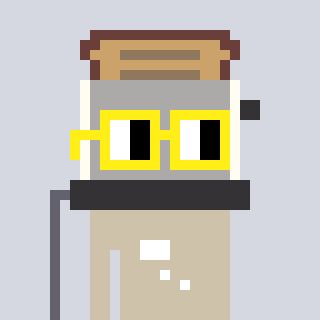
a pixel art character with square yellow glasses, a toaster-shaped head and a bege-colored body on a cool background